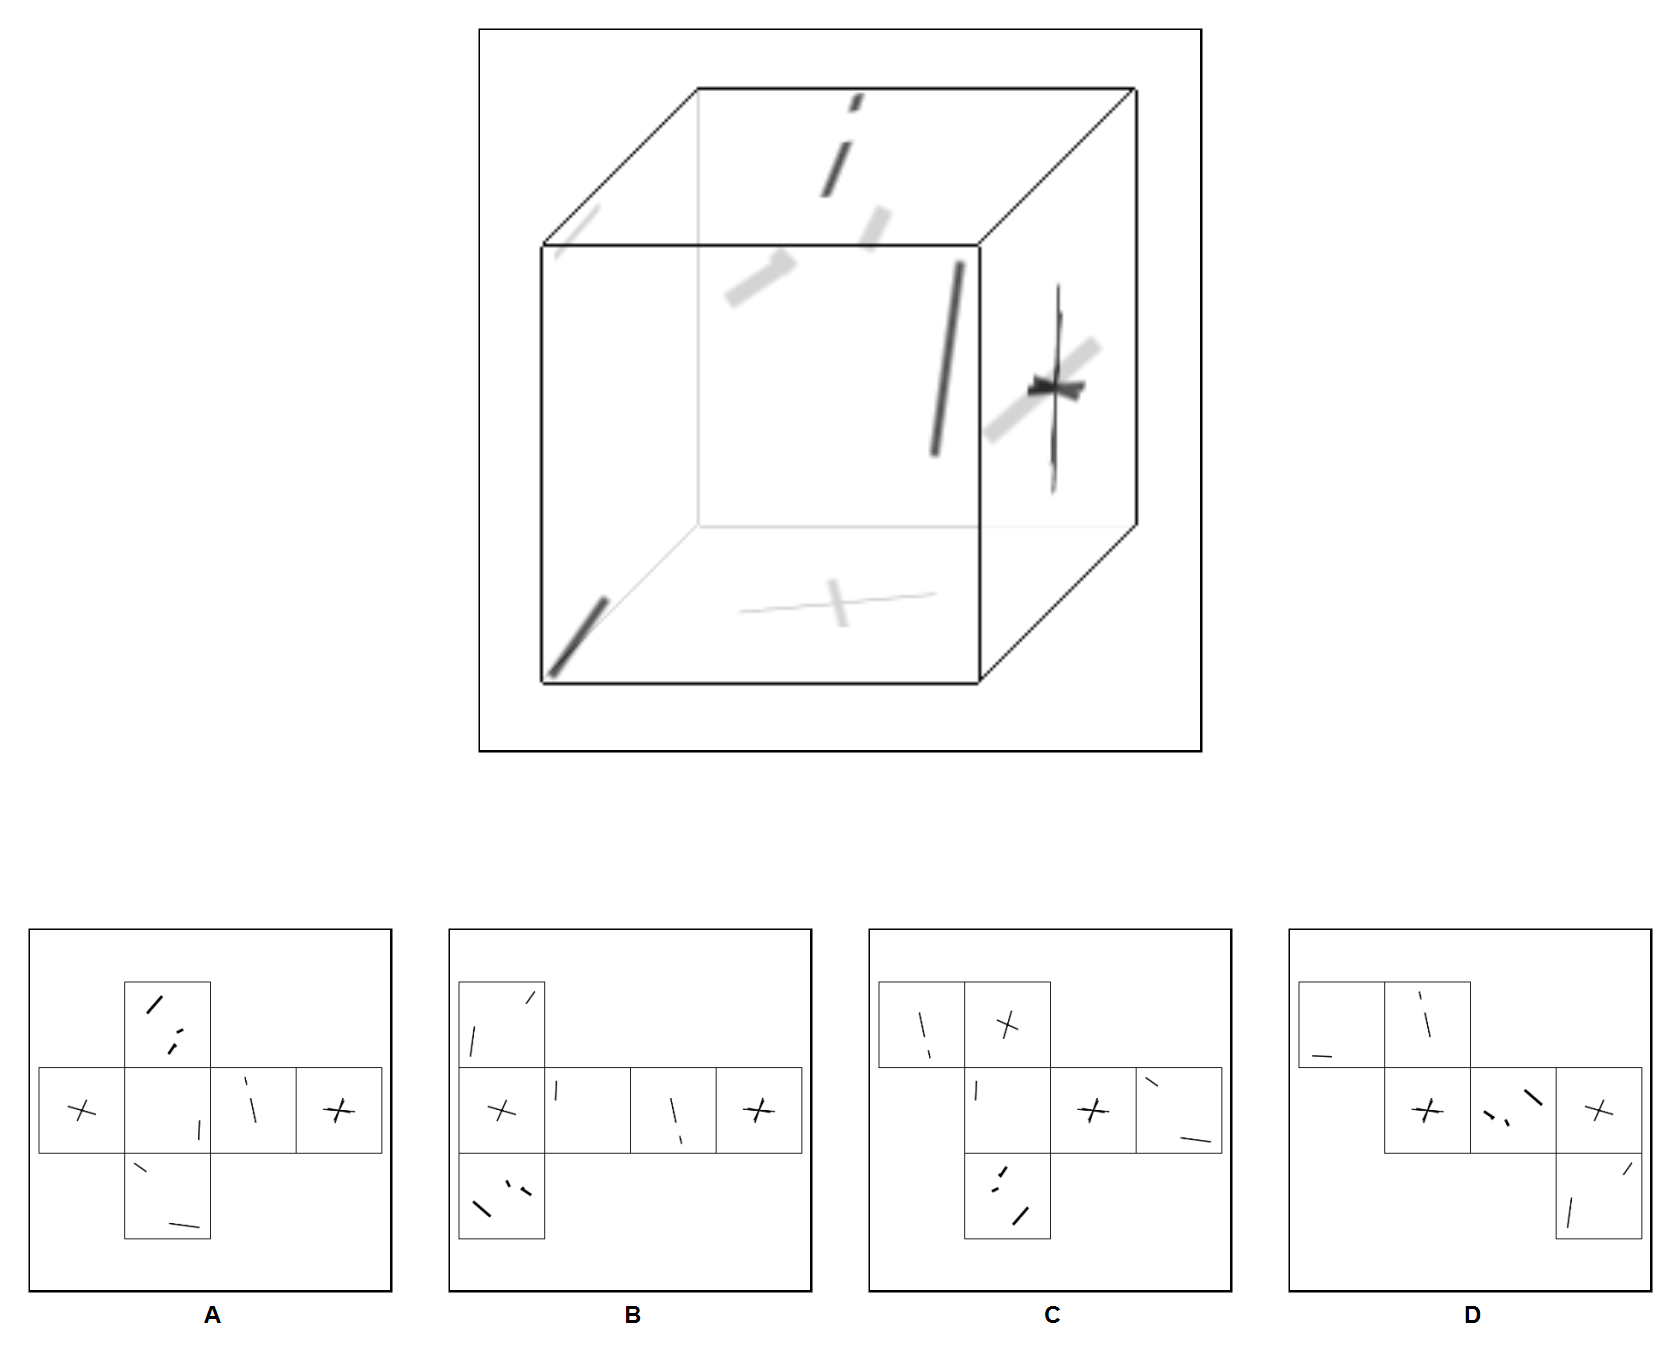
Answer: A